Question: I have news list, which contain thumbnails:

I'm getting JSON from server, which means pictures are - links
My code for inserting pictures:
'''
foreach (Article article in NewsList.Result.Articles)
{
NewsListBoxItem NLBI = new NewsListBoxItem();
NLBI.Title.Text = article.Title;
NLBI.Date.Text = US.UnixDateToNormal(article.Date.ToString());
NLBI.id.Text = article.Id.ToString();
if (article.ImageURL != null)
{
BitmapImage image = new BitmapImage(new Uri(article.ImageURL));
NLBI.Thumbnail.Source = image;
}
NewsListBox.Items.Add(NLBI);
}
'''
If i enter application in offline mode - they wont show up, so i need to save them, the most prefered method - as string!
'''
BitmapImage image = new BitmapImage(new Uri(article.ImageURL));
byte[] bytearray = null;
using (MemoryStream ms = new MemoryStream())
{
WriteableBitmap wbitmp = new WriteableBitmap(image );
wbitmp .SaveJpeg(ms, wbitmp.PixelWidth, wbitmp.PixelHeight, 0, 100);
ms.Seek(0, SeekOrigin.Begin);
bytearray = ms.GetBuffer();
}
string str = Convert.ToBase64String(bytearray);
'''
Code fails with 'NullReferenceException' where is my mistake?
WriteableBitmap wbitmp = new WriteableBitmap(image);
Error:
An exception of type 'System.NullReferenceException' occurred in System.Windows.ni.dll but was not handled in user code
'''
BitmapImage image = new BitmapImage(new Uri("Theme/MenuButton.png",UriKind.Relative));
'''
But still fails with NullRef - but i know that image exists, if it was nul i wouldn't see it in ImageBox
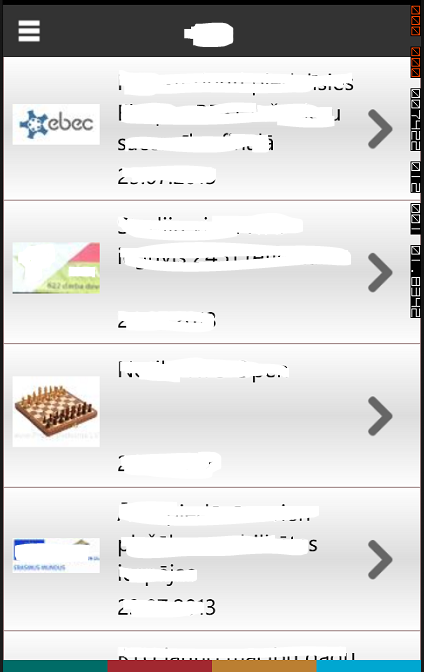
Answer: The problem is that image needs to be loaded. You can try by saving the image the first timem it is shown:
'''
foreach (Article article in NewsList.Result.Articles)
{
NewsListBoxItem NLBI = new NewsListBoxItem();
NLBI.Title.Text = article.Title;
NLBI.Date.Text = US.UnixDateToNormal(article.Date.ToString());
NLBI.id.Text = article.Id.ToString();
if (article.ImageURL != null)
{
BitmapImage image = new BitmapImage(new Uri(article.ImageURL));
image.ImageOpened += (s, e) =>
{
byte[] bytearray = null;
using (MemoryStream ms = new MemoryStream())
{
WriteableBitmap wbitmp = new WriteableBitmap(image );
wbitmp .SaveJpeg(ms, wbitmp.PixelWidth, wbitmp.PixelHeight, 0, 100);
bytearray = ms.ToArray();
}
string str = Convert.ToBase64String(bytearray);
};
NLBI.Thumbnail.Source = image;
}
NewsListBox.Items.Add(NLBI);
}
'''